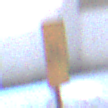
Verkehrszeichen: RadverkehrOhnePfeilsymbol
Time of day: Night
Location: Outdoor (Urban)
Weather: Overcast
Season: Winter
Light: Artificial